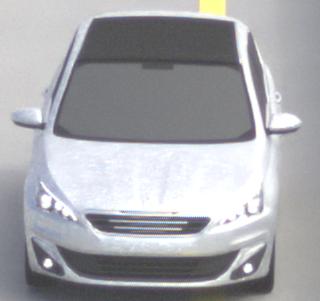
Make: Peugeot
Model: 308 VTi 82
Detailed model: 308 (II)
Model produced from: 2013/09
Model produced until: 2014/11
Doors: 5
Color: white
Road condition: dry road
Daytime: midday
Contrast: medium contrast